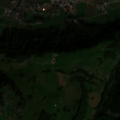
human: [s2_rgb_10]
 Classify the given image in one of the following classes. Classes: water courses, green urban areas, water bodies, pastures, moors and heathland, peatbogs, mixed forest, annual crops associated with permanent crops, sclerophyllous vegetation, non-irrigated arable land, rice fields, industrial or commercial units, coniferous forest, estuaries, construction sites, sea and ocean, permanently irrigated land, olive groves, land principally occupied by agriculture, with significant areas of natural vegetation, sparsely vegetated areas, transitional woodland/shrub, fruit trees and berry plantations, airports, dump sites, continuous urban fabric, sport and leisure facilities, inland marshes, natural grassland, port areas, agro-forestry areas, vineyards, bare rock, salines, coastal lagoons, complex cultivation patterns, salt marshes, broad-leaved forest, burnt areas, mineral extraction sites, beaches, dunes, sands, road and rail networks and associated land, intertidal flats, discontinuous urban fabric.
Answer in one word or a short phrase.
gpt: discontinuous urban fabric, pastures, coniferous forest, mixed forest